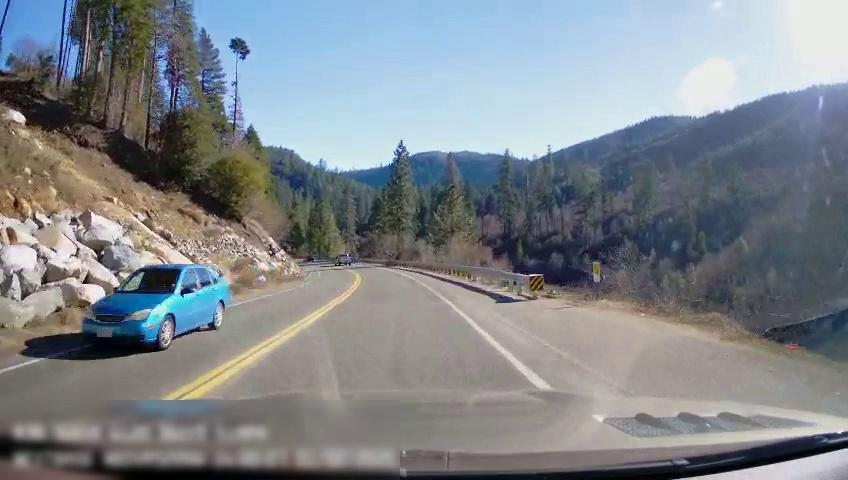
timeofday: Day
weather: Sunny
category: Drivable Space
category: Drivable Space
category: Vehicles | Truck
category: Vehicles | Car
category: Lanes | Opposite Lane
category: Lanes | Current Lane
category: Lanes | Opposite Lane
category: Lanes | Current Lane
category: Traffic | Signs